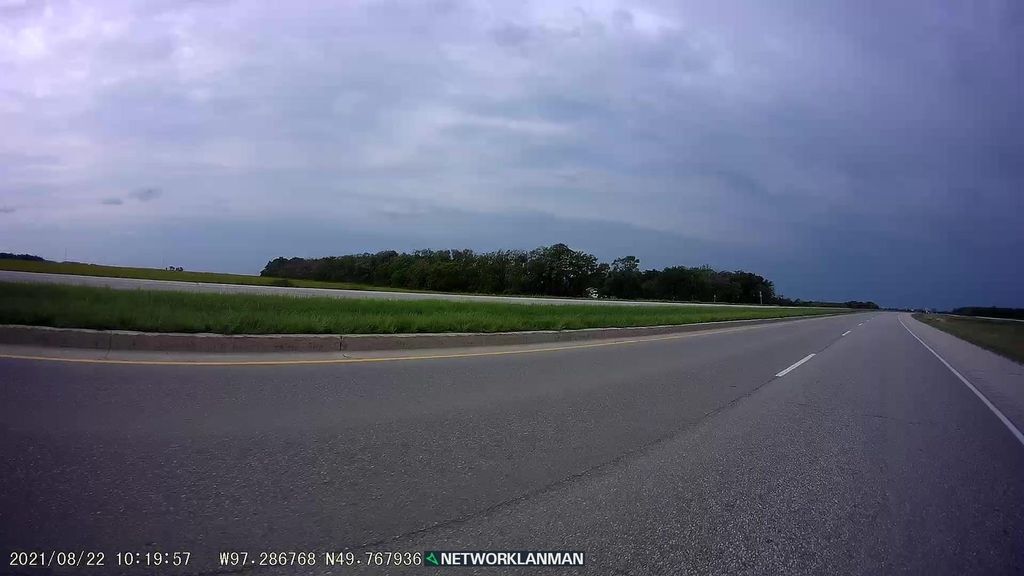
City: winnipeg